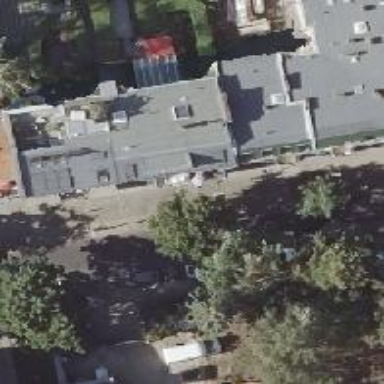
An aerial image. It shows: Beauty shop.